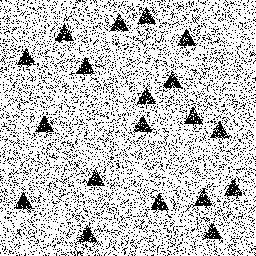
Squares: 0
Triangles: 19
Stars: 0
Total shapes: 19